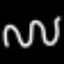
Label: squiggle